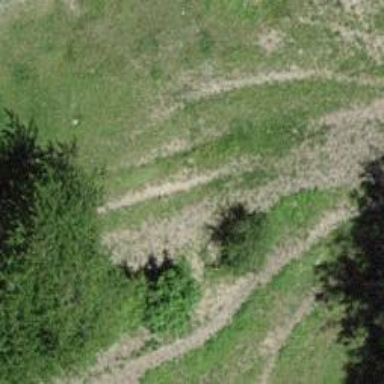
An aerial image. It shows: Row of trees in natural setting.